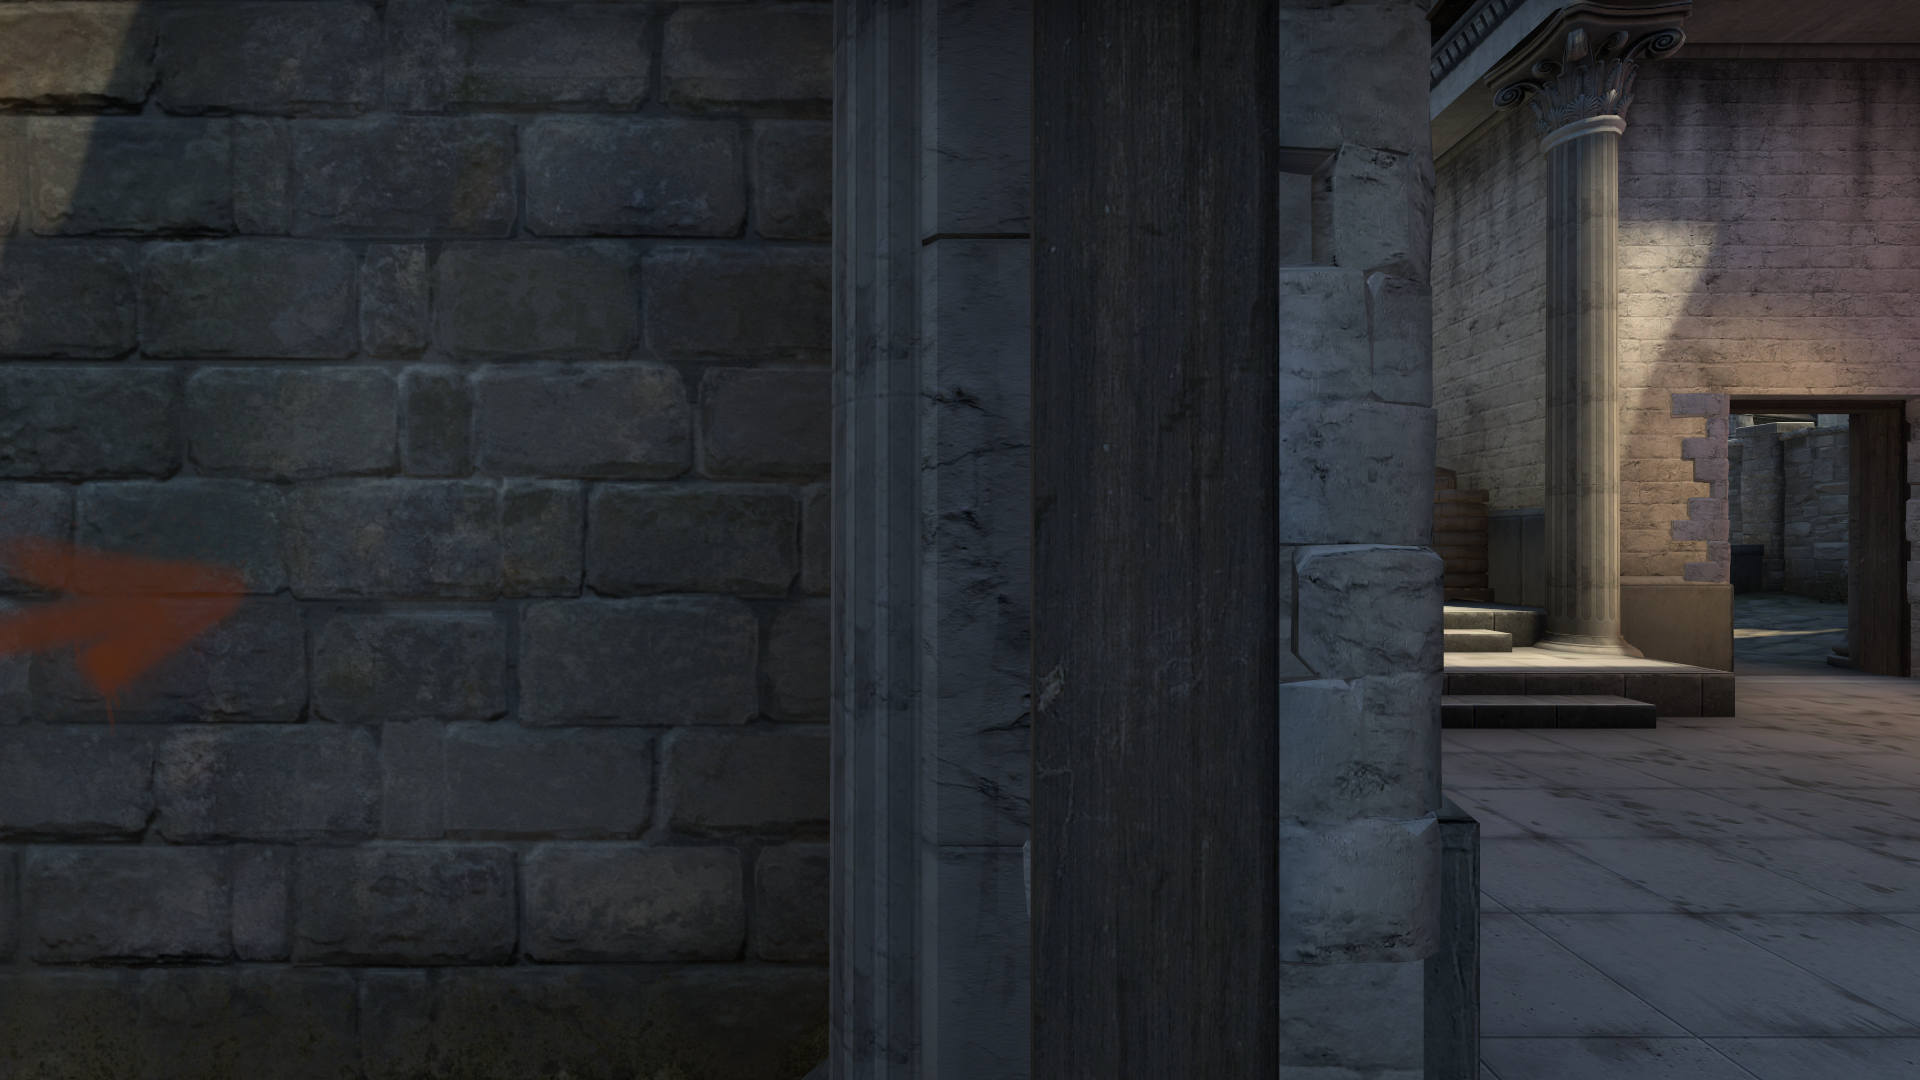
Map: de_inferno